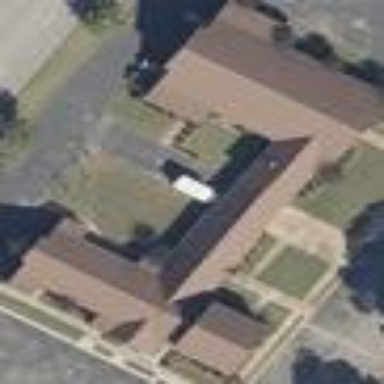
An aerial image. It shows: Building that is place of worship.